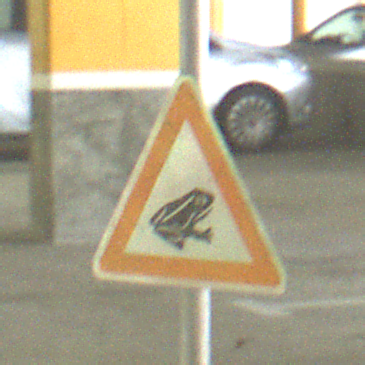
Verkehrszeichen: AmphibienwanderungLinks
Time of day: NotSpecified
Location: Indoor (Special)
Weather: NotSpecified
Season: NotSpecified
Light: Artificial